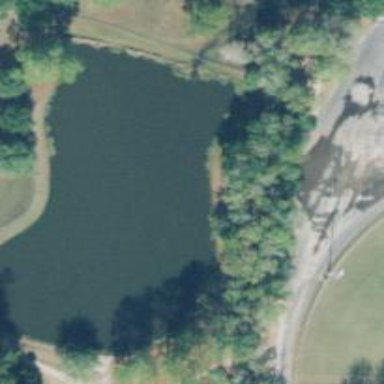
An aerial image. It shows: Serene pond surrounded by nature.